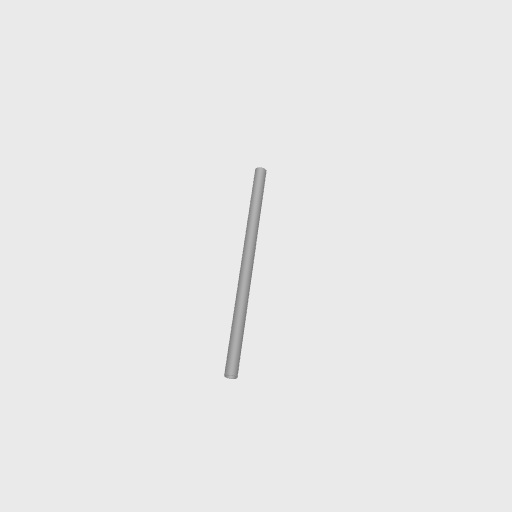
Part: AluminumTube27ID32OD600